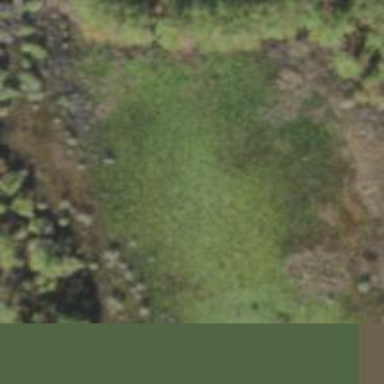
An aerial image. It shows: Beautiful wet meadow natural wetland.